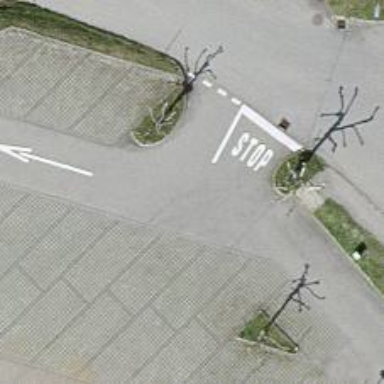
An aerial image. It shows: Parking aisle designated as service road.